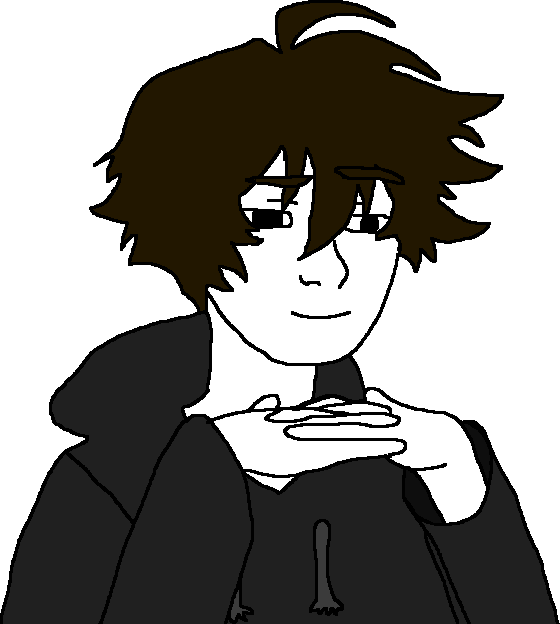
Label: 5_Twinkjak